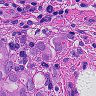
Metastatic tissue present: yes